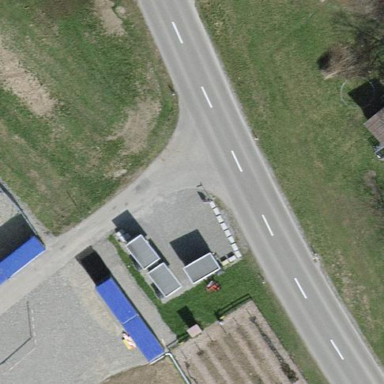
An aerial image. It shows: Parking area with surface.